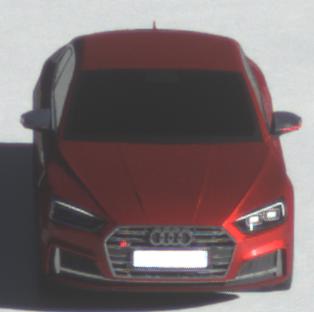
Make: Audi
Model: S5 Sportback
Detailed model: 8T Facelift
Model produced from: 2011
Model produced until: 2016
Doors: 5
Color: red
Road condition: wet road
Daytime: morning or afternoon
Contrast: high contrast